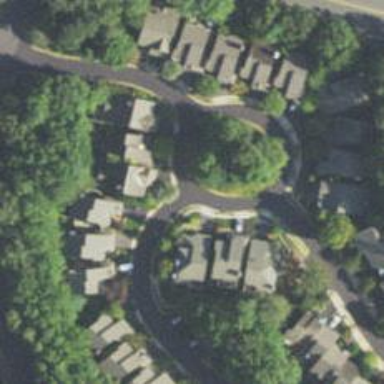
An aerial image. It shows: Residential road with roundabout.